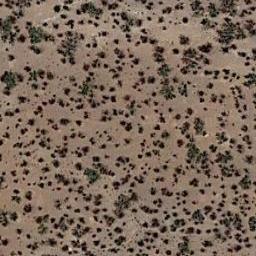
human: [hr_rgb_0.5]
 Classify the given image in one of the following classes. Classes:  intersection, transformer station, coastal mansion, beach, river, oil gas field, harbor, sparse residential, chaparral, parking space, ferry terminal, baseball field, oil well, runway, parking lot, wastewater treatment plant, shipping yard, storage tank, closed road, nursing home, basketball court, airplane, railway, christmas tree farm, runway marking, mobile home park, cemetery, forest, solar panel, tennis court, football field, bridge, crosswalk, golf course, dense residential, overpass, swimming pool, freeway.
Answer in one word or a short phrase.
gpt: chaparral